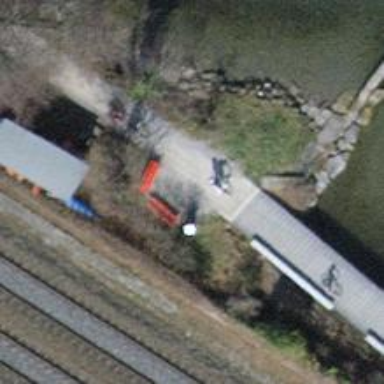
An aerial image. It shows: Red bench.